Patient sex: F
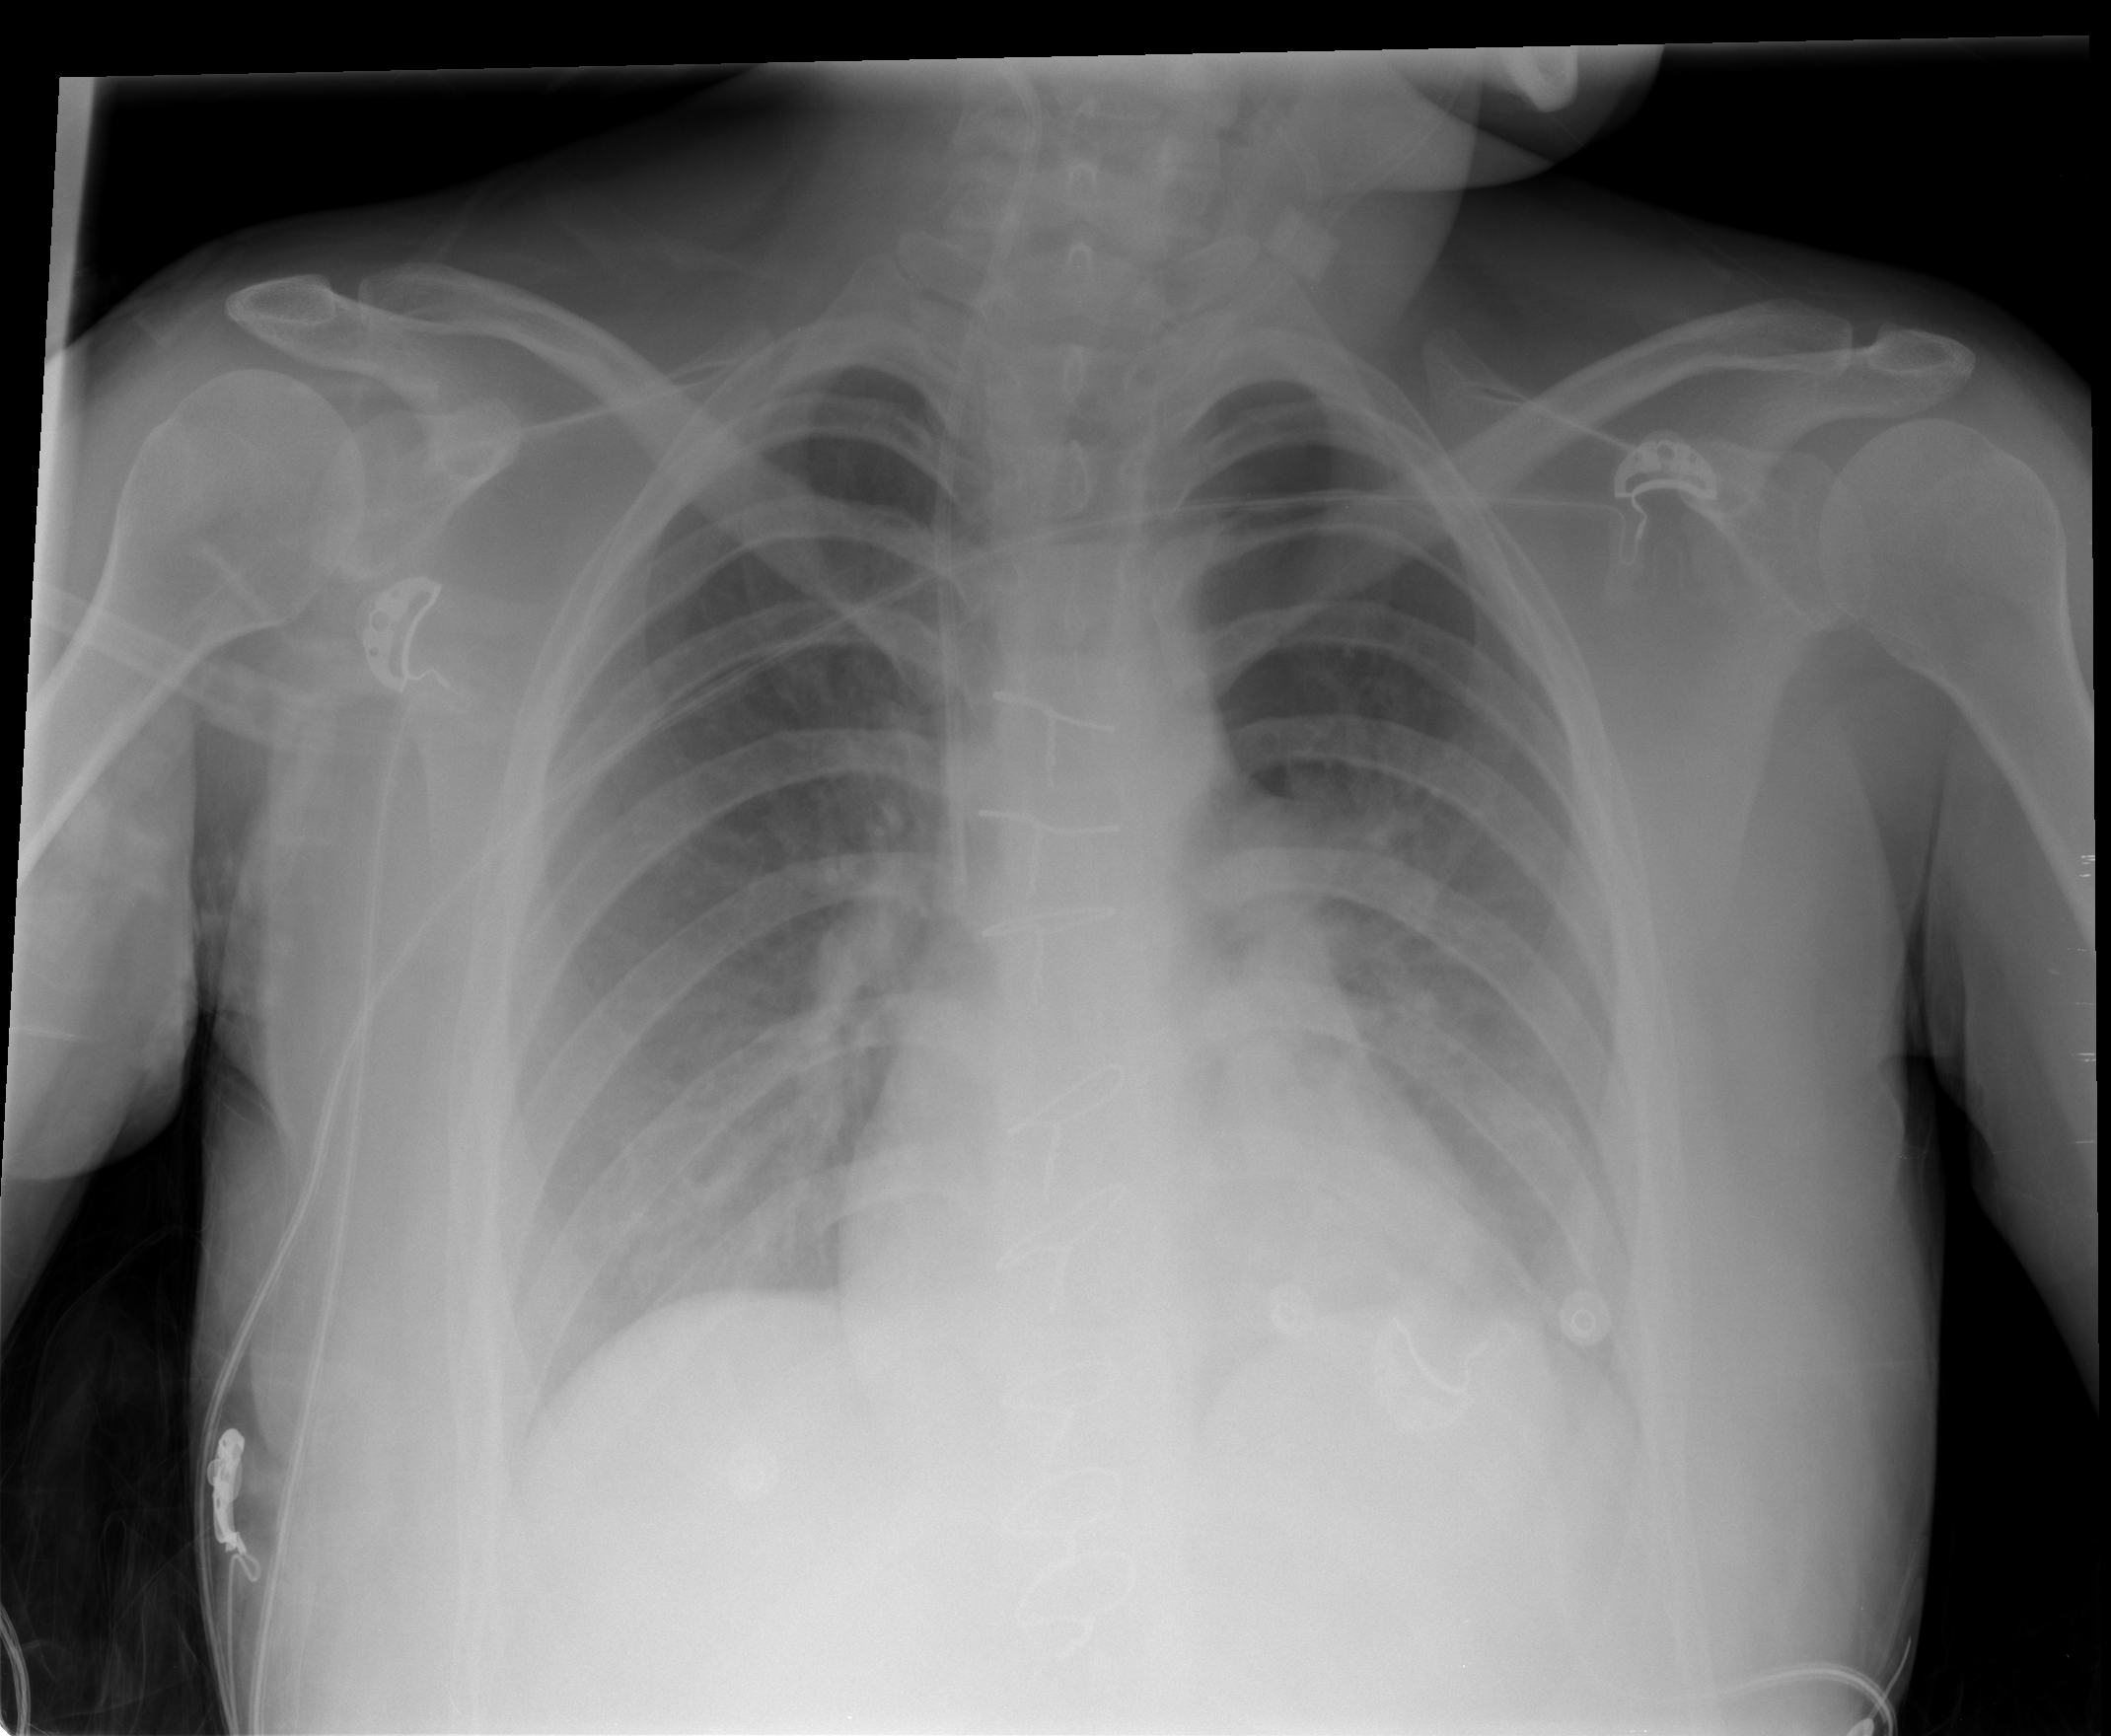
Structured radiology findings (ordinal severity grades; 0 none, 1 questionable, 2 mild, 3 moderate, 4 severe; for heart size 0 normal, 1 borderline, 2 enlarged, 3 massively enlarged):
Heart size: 0
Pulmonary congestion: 0
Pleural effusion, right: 2
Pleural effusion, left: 2
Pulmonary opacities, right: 0
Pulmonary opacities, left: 0
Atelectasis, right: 0
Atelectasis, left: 0